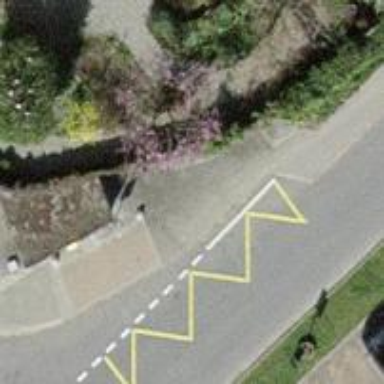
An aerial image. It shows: Bus stop with platform for public transport.